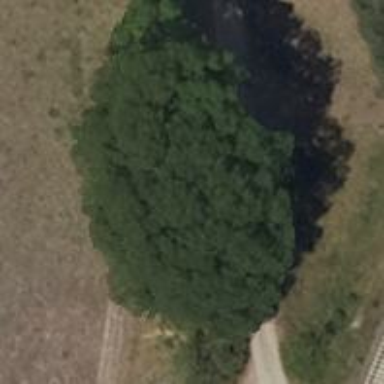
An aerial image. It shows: Deciduous tree with broadleaved leaves.